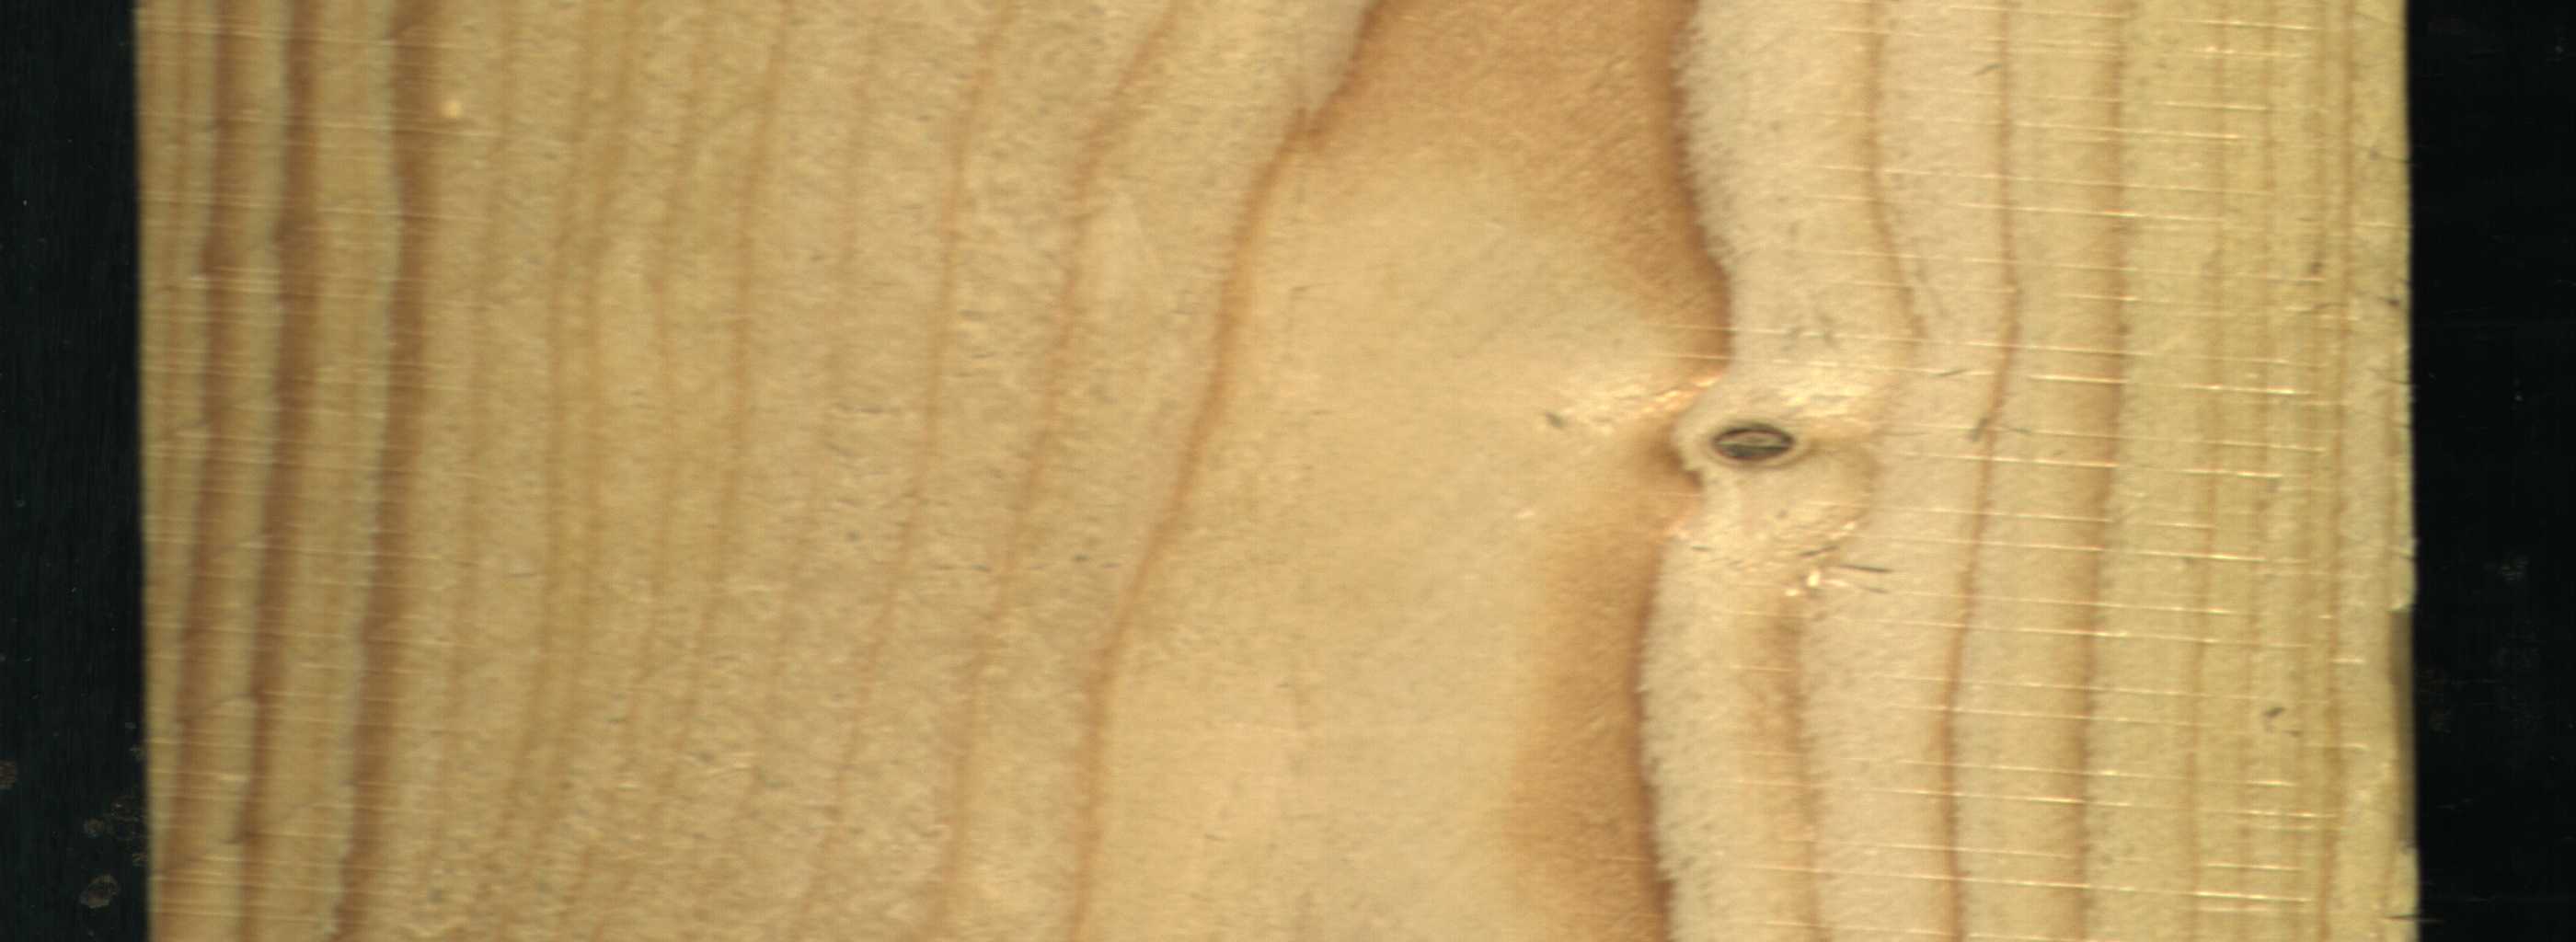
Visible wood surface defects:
Live_Knot